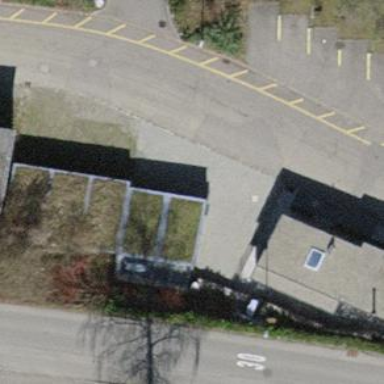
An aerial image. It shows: Group of garages.